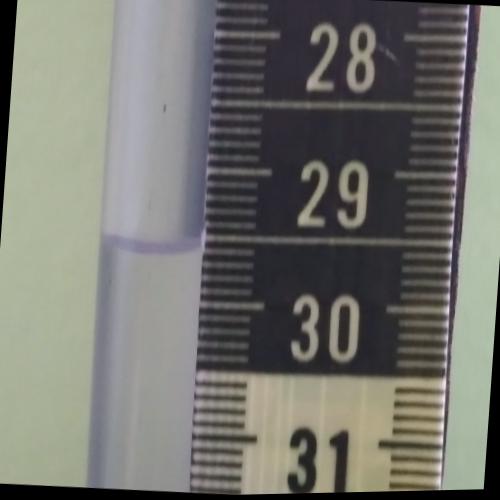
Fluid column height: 29.6 cm